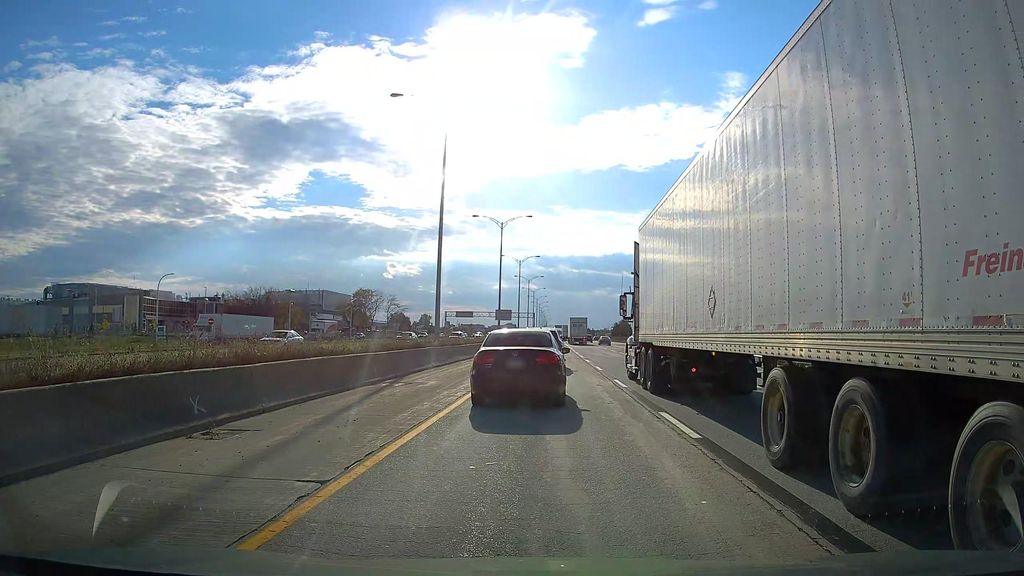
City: montreal